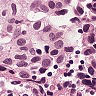
Metastatic tissue present: yes